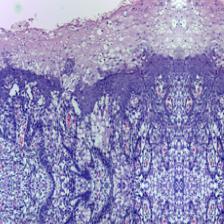
Diagnosis: Normal